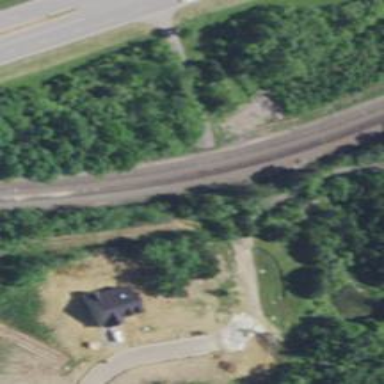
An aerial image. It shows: Railway track.